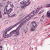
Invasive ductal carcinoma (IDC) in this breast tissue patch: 0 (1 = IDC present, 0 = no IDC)